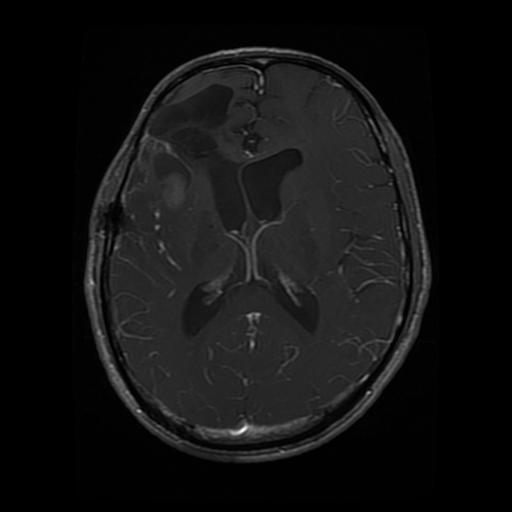
Label: glioma